Question: I have created a fresh project in MVC3. Jquery is already referenced in Layout view but vs-doc intellegence is not coming.

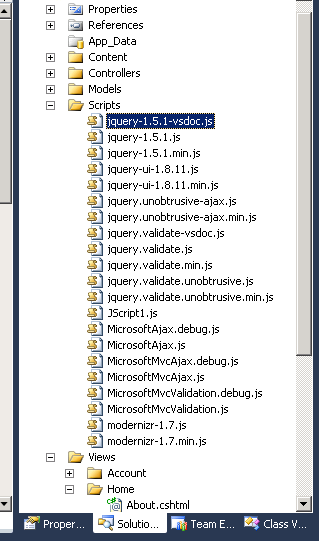
Answer: try referencing jquery-1.5.1.js in Same file where you want intelligence.
'''
<script src="../../Scripts/jquery-1.5.1.js" type="text/javascript"></script>
@if (false)
{
<script src="../../Scripts/jquery-1.5.1.min.js" type="text/javascript"></script>
<script src="../../Scripts/jquery-ui.min.js" type="text/javascript"></script>
}
'''
In this way intelligence will work and js file will not be downloaded to client.